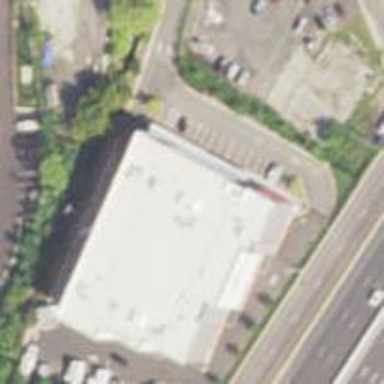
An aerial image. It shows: Building housing storage rental shop.